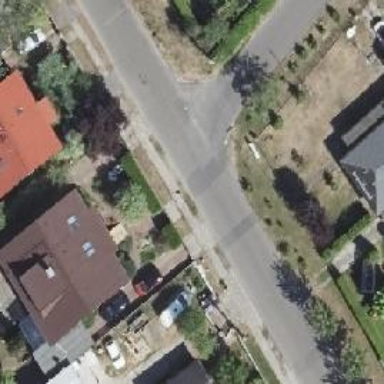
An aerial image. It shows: Residential road with sidewalks on both sides.